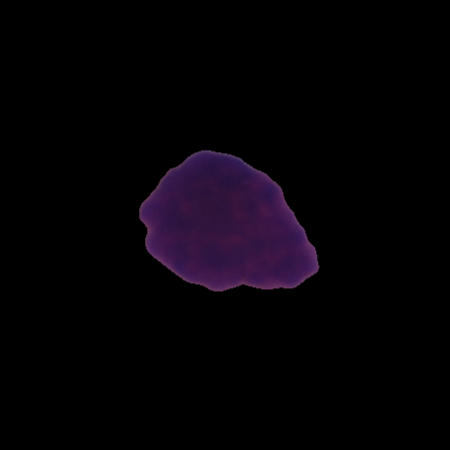
Label: healthy